Question: I have a 3D terrain in my scene, I have the location of all the vertices of the terrain.
I want to place any geometry on this terrain procedurally. At the moment I can place the 3D models only on the vertices, as seen in the image below.
If I were to render grass for example in the plane which is highlighted, I need to calculate the slope of the plane, hence the question.
How do one go about calculating slope of a plane in 3D in order to get the coordinates inside the planes which is made by the 4 points? As stated earlier I have all the 4 points which make the plane.
Also Is there any other more efficient way to achieve what I am trying to do [collision detection with the plane may be?]

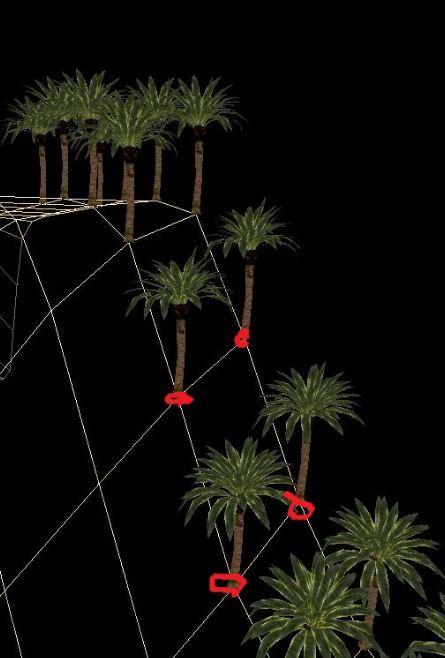
Answer: Turn the rectangles into triangles. That will make many things more simple since the rectangles in your example probably aren't planar.
Select two sides of the triangle and create two vectors which point along those sides (i.e. 'v1 = p2 - p1' and 'v2 = p3 - p1'). To get a random point on the, use:
'''
p = p1 + v1*x + v2*y
'''
where 'p1' is the common starting point of the two vectors and 'x' and 'y' are random numbers between 0 and 1. If the sum of '(x+y)/2' is > 0.5, then the point is outside of the triangle (you could also say that it's in the second triangle).
Related:
- <URL>